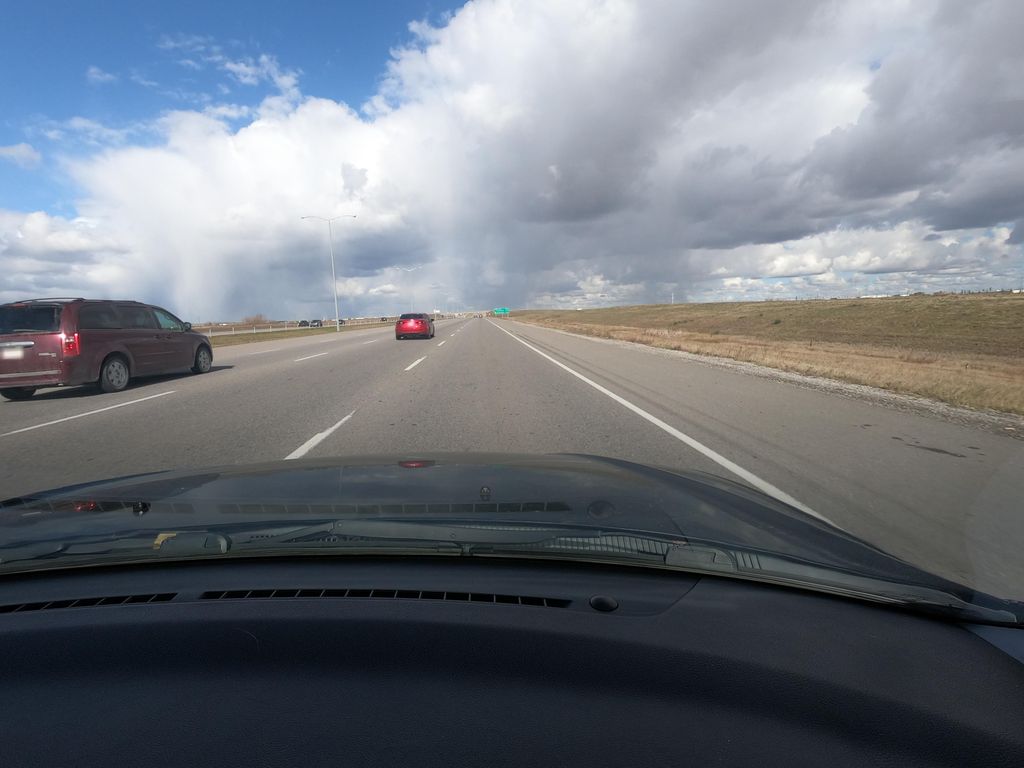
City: calgary